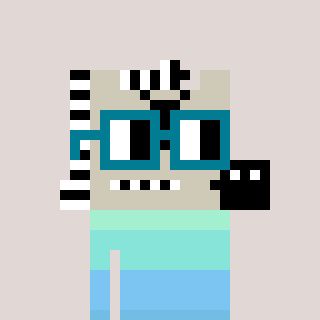
a pixel art character with square dark green glasses, a zebra-shaped head and a grayscale-colored body on a warm background